Field crop: maize
Growth stage: 1
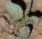
Species: datura